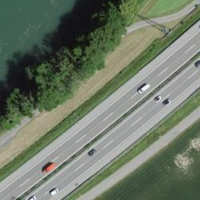
EUNIS habitat code: 57
Species observed at this site:
Salvia pratensis